Question: I'm a newbie to android programming. It might be a silly question.
I've made 2 spinner items. When selecting first spinner, the second spinner item view not get refreshed at the first time. But the content of second spinner shows correctly!
'''
public class SpinnerActivity extends AppCompatActivity {
Spinner spinner,spinner1;
TextView textView;
String jsonString=null;
JSONObject jsonObject;
ArrayList<String> countries;
ArrayList<String> cities;
ArrayAdapter arrayAdapter;
ArrayAdapter arrayAdapter1;
@Override
protected void onCreate(Bundle savedInstanceState) {
super.onCreate(savedInstanceState);
setContentView(R.layout.activity_spinner);
textView=findViewById(R.id.textView5);
spinner=findViewById(R.id.spinner);
spinner1=findViewById(R.id.spinner1);
countries=new ArrayList<>();
cities=new ArrayList<>();
jsonString=getStringFromJsonFile();
arrayAdapter=getCountryFromJson();
spinner.setAdapter(arrayAdapter);
spinner.setPrompt("Select Country");
arrayAdapter1=getCityFromCountry("Afghanistan");
spinner1.setAdapter(arrayAdapter1);
spinner1.setPrompt("Select City");
spinner.setOnItemSelectedListener(new AdapterView.OnItemSelectedListener() {
@Override
public void onItemSelected(AdapterView<?> parent, View view, int position, long id) {
arrayAdapter1=getCityFromCountry(countries.get(position));
textView.setText(cities.get(0));
arrayAdapter.notifyDataSetChanged();
arrayAdapter1.notifyDataSetChanged();
}
@Override
public void onNothingSelected(AdapterView<?> parent) {
}
});
spinner1.setOnItemSelectedListener(new AdapterView.OnItemSelectedListener() {
@Override
public void onItemSelected(AdapterView<?> parent, View view, int position, long id) {
textView.setText(cities.get(position));
}
@Override
public void onNothingSelected(AdapterView<?> parent) {
}
});
}
public ArrayAdapter getCityFromCountry(String s) {
try {
cities.clear();
JSONArray cityJR=jsonObject.getJSONArray(s);
for(int i=0;i<cityJR.length();i++)
{
cities.add(cityJR.get(i).toString());
}
Collections.sort(cities);
} catch (JSONException e) {
e.printStackTrace();
}
return new ArrayAdapter<>(this, android.R.layout.simple_spinner_dropdown_item, cities);
}
@Override
public void onBackPressed() {
super.onBackPressed();
overridePendingTransition(R.anim.slide_from_left,R.anim.slide_to_right);
}
public String getStringFromJsonFile(){
try {
InputStream jsonIpStream=getApplicationContext().getAssets().open("countries.txt");
byte[] bytes = new byte[1000];
StringBuilder x = new StringBuilder();
int numRead = 0;
while ((numRead = jsonIpStream.read(bytes)) >= 0) {
x.append(new String(bytes, 0, numRead));
}
return x.toString();
} catch (IOException e) {
e.printStackTrace();
}
return null;
}
public ArrayAdapter getCountryFromJson(){
try {
countries.clear();
jsonObject=new JSONObject(jsonString);
JSONArray countryJR=jsonObject.names();
for(int i = 0; i<countryJR.length(); i++)
{
countries.add(countryJR.get(i).toString());
}
Collections.sort(countries);
} catch (JSONException e) {
e.printStackTrace();
}
return new ArrayAdapter<>(this, android.R.layout.simple_spinner_dropdown_item, countries);
}
}
'''

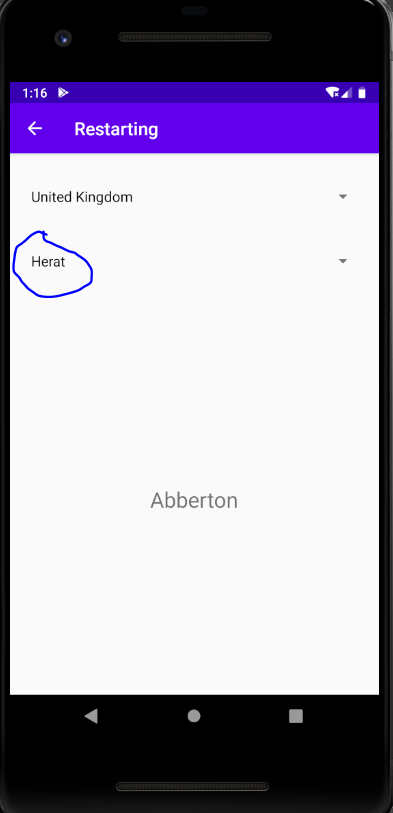
Answer: In the below code:
'''
spinner.setOnItemSelectedListener(new AdapterView.OnItemSelectedListener() {
@Override
public void onItemSelected(AdapterView<?> parent, View view, int position, long id) {
arrayAdapter1=getCityFromCountry(countries.get(position));
textView.setText(cities.get(0));
arrayAdapter.notifyDataSetChanged();
arrayAdapter1.notifyDataSetChanged();
}
@Override
public void onNothingSelected(AdapterView<?> parent) {
}
});
'''
Replace this line
'''
arrayAdapter1.notifyDataSetChanged();
'''
with
'''
spinner1.setAdapter(arrayAdapter1);
'''